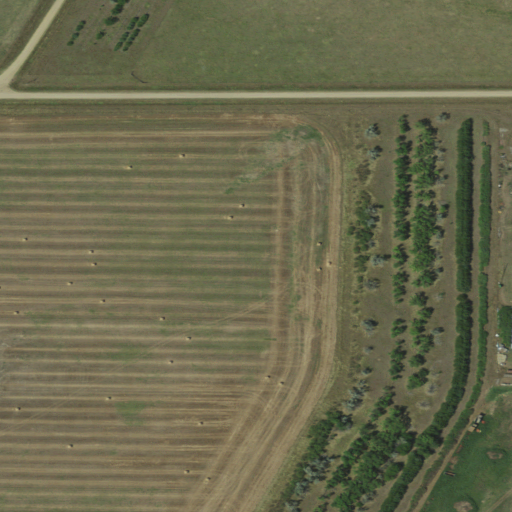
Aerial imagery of plain(s) in South Dakota named Mississippi Flats containing cultivated crops, grassland, and open development